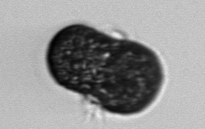
Label: Mesodinium